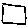
Label: square